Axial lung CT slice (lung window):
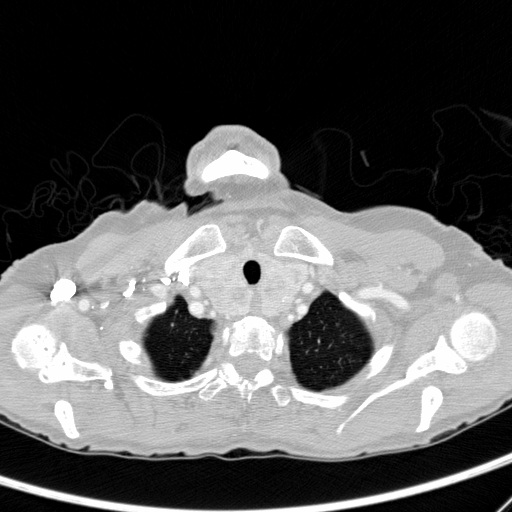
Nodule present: no